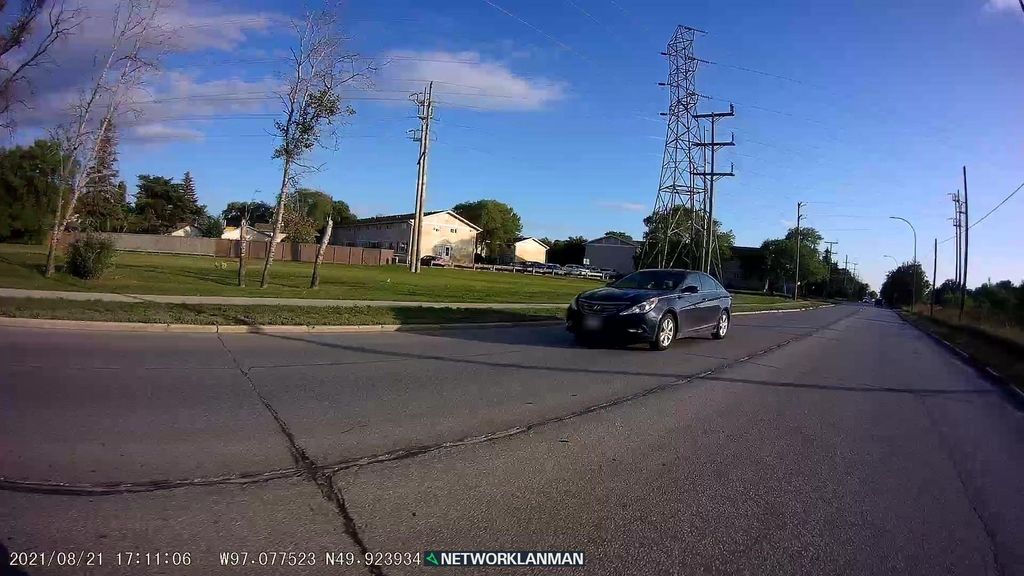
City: winnipeg